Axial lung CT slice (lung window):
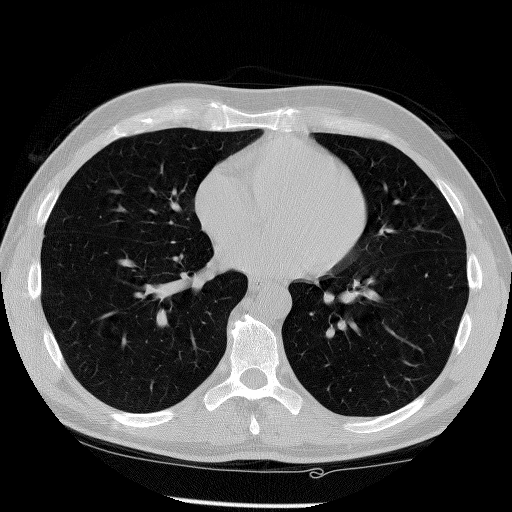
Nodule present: no